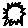
Label: sun